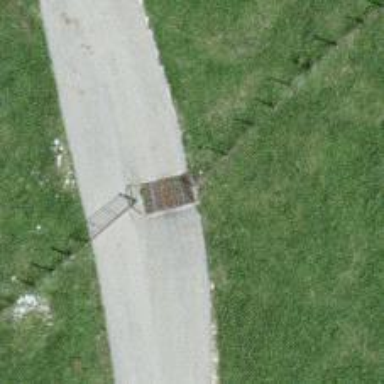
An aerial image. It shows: Cattle grid.